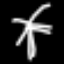
Label: palm tree